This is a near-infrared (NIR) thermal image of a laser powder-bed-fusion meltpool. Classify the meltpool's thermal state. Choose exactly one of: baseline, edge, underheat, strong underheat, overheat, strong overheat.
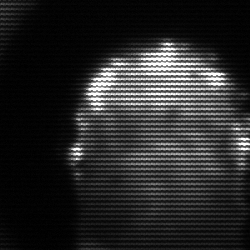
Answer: baseline